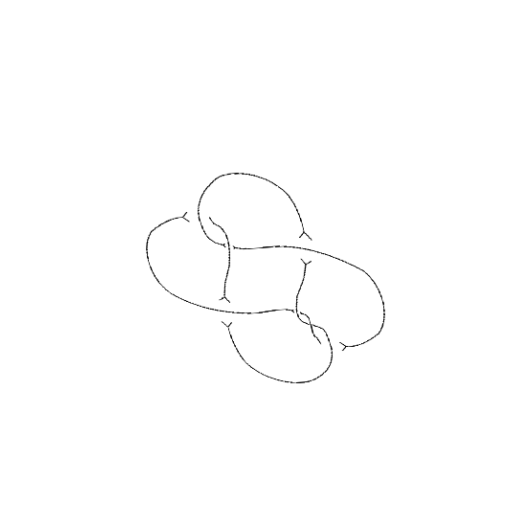
Crossing number: 7